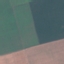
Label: AnnualCrop